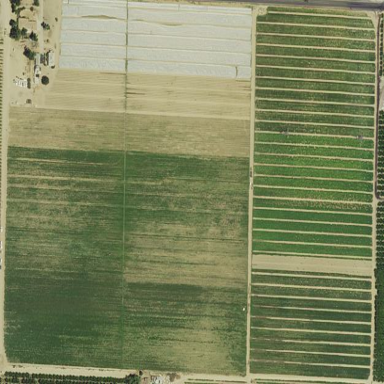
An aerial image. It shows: Field cropland within orchard.